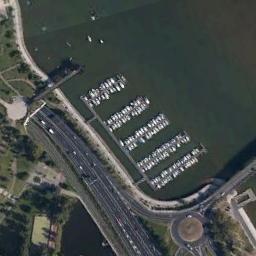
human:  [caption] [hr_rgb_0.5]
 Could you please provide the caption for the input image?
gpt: There are many cars on the road beside the harbor .

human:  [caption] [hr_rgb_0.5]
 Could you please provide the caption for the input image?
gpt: There are few stops in the harbor .

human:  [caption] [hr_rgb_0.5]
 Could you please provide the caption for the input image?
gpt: The harbor with lots of neatly docked boats is next to a freeway and the color of the waters is green .

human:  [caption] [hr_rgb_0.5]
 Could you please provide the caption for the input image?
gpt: Many ships are neatly moored in the harbor next to the lawn and the road .

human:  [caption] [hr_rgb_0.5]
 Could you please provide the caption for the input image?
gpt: There are some roads and trees around the harbor .